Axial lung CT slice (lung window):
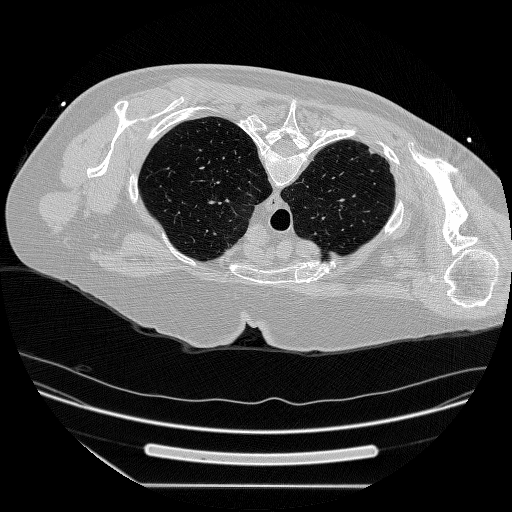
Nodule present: no